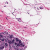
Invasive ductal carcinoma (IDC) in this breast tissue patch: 0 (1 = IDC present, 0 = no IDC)